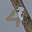
Label: 4